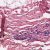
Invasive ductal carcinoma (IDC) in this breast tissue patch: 0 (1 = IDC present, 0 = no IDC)